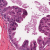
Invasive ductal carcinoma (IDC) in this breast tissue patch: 0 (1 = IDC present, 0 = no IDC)